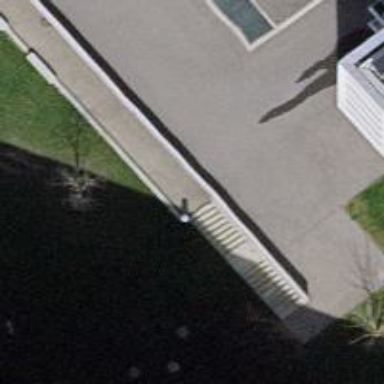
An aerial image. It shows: Road with steps.